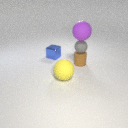
small brown rubber cylinder to the right of large yellow rubber sphere